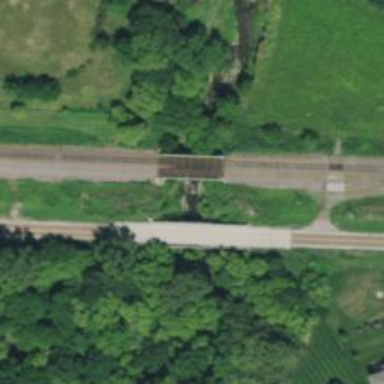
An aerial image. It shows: Railway bridge.